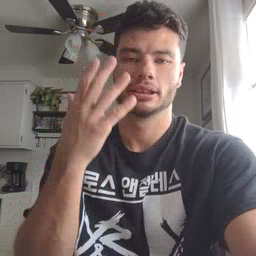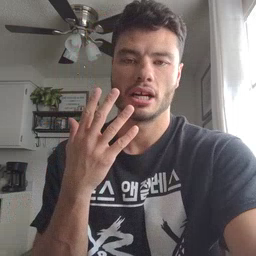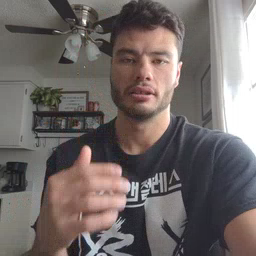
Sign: sad